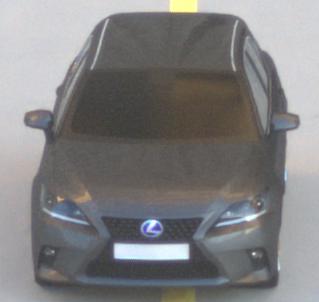
Make: Lexus
Model: CT 200h
Detailed model: CT (A10)
Model produced from: 2014/03
Model produced until: 2017/10
Doors: 5
Color: gray
Road condition: dry road
Daytime: sunrise or sunset
Contrast: medium contrast